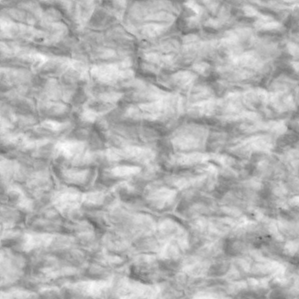
Label: non_frost